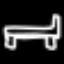
Label: bed